Question: Assume I have a program that works according to the following hierarchy:

And I have a linked list container of 'Human *' which I am iterating over with 'std::list<Human *>::iterator human'. The following iterator can point either 'Men', 'Women' and 'Flying Men'. Is there a possibility, maybe something like 'typeid(*human).name()' that will return the name of the class that the pointed object belongs to? When I use 'typeid.name()' I get 'class Human *'.
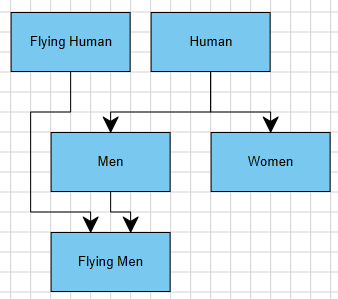
Answer: Selecting an execution path in runtime based on type inspection is since it places knowledge where it shouldn't be and makes it harder to add new types since all checks have to be expanded with the new type id.
Instead, define an interface that allows all types that need it create their own versions. Here is a compilable example that you can copy and play around with. Notice that adding a new type that should be serialized doesn't change any code in existing classes and no new tests are needed. And, as a bonus, everything is type checked at compile time, making it impossible to add a call with an object of the wrong type.
'''
#include <iostream>
#include <list>
#include <boost/foreach.hpp>
class Output {
public:
// Whatever operations needed
int Write(int value) {
std::cout << value << std::endl;
return 0;
}
};
class Human {
public:
virtual ~Human() {}
virtual int Serialize(Output& output) = 0;
};
class Men : public Human {
public:
int Serialize(Output& output) {
return output.Write(17);
}
};
class Women : public Human {
public:
int Serialize(Output& output) {
return output.Write(42);
}
};
int main(int argc, char* argv[]) {
Output output;
Men men1;
Men men2;
Women women1;
Women women2;
std::list<Human*> toSerialize;
toSerialize.push_back(&men1);
toSerialize.push_back(&women1);
toSerialize.push_back(&men2);
toSerialize.push_back(&women1);
BOOST_FOREACH(Human* human, toSerialize) {
human->Serialize(output);
}
return 0;
}
'''